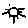
Label: sun